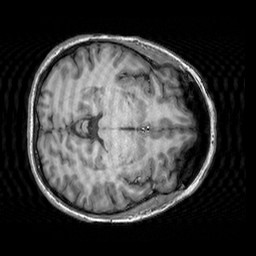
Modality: T1w
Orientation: axial
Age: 33
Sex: female
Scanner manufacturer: siemens
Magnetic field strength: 3 T
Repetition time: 2.3 s
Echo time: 0.00303 s